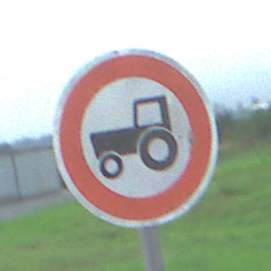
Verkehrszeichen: VerbotKraftfahrzeugeZuegeNichtSchneller25
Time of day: Midday
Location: Outdoor (Suburban)
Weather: Overcast
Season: NotSpecified
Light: Natural